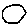
Label: moon